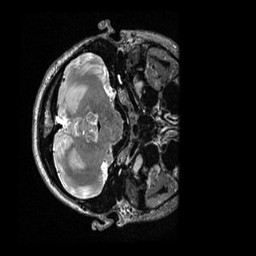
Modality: T2w
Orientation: axial
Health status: healthy
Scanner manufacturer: siemens
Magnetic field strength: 3 T
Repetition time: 3.2 s
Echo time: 0.565 s